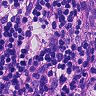
Metastatic tissue present: yes